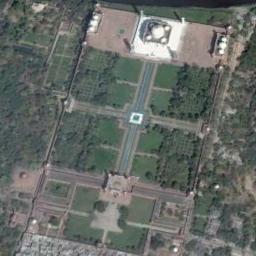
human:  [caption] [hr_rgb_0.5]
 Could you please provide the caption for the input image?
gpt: Many trees of different sizes are beside the palace .

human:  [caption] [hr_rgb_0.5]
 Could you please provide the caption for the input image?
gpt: The palace has some parks and a white palace with some towers .

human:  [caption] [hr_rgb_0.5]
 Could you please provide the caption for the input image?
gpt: There are many round lawns near the palace .

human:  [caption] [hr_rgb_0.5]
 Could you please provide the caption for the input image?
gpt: The palace is on the grass surrounded by trees .

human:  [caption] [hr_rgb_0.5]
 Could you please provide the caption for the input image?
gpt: There are green trees and lawns beside the palace .